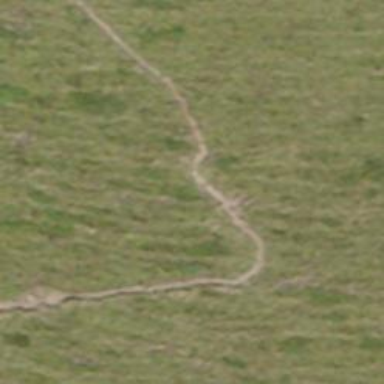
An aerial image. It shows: Path covered in grass.